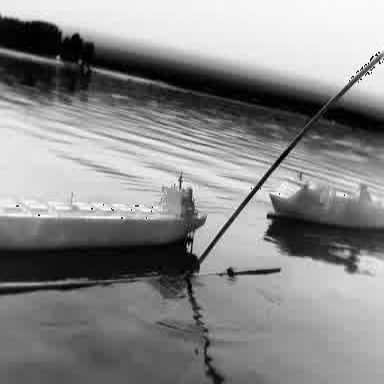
There are two objects shown in the infrared image, including a liner, and a container_ship.